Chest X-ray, PA view. Patient: 56 years old, sex M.
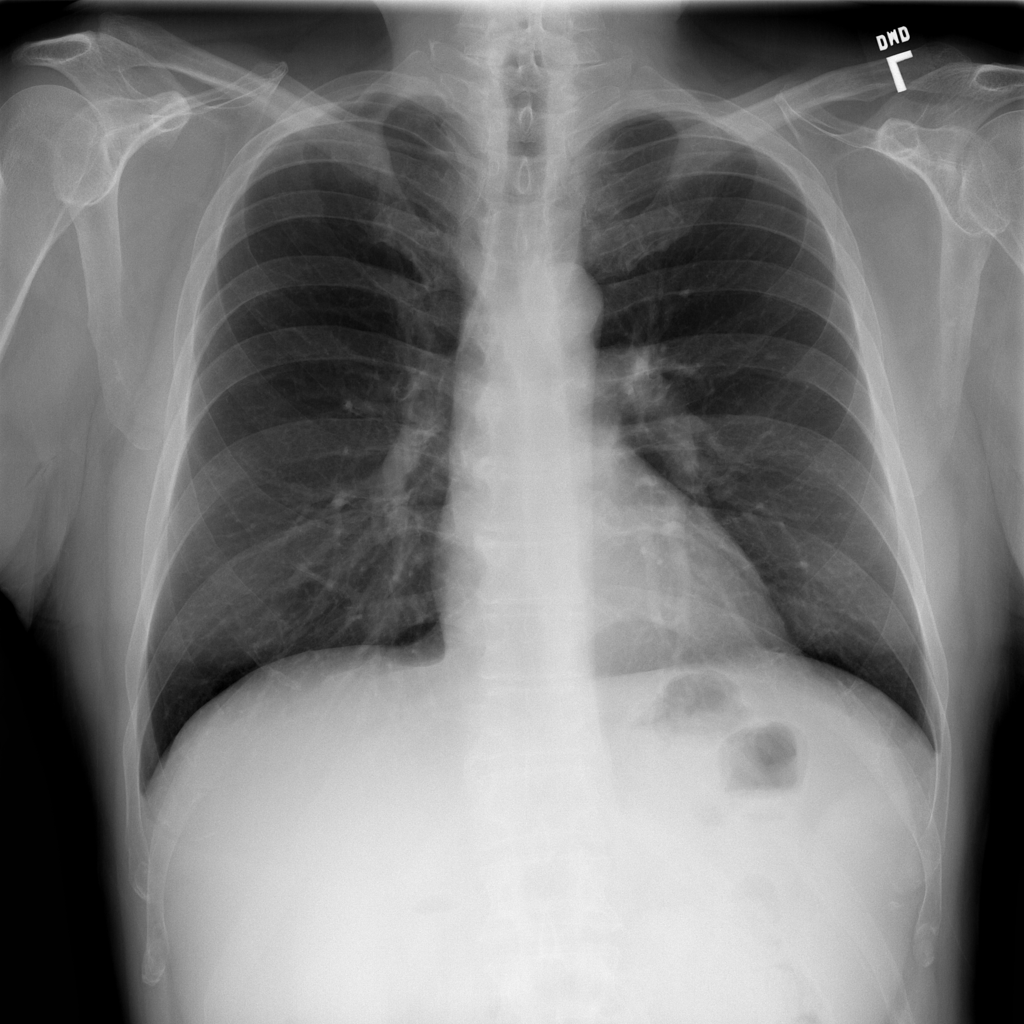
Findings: No Finding